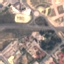
Label: Highway